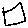
Label: square